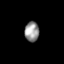
Tissue: skin
Cell type: Epithelial cells
Senescence score: 0.2782
Nuclear area (px): 282
Mean DAPI intensity: 148.206